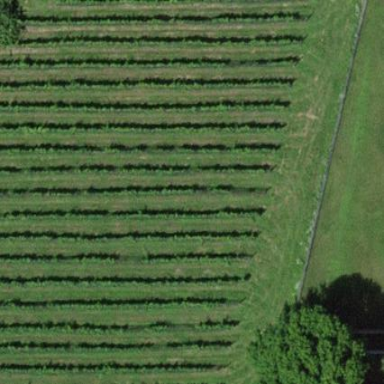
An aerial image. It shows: Vineyard growing grapes.